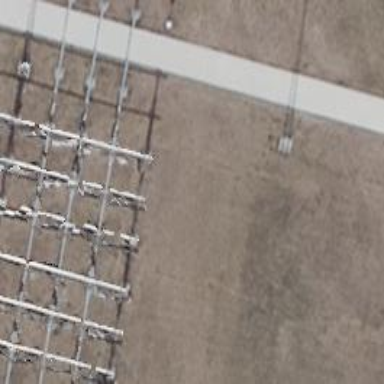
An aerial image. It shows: Power line with three cables configured as busbar.